Question: The picture shows the balloon popping problem. You need to pop all the balloons in a certain order. The reward for a popped balloon is the product of itself and the values on the left and right balloons. If there is no balloon on the left or right, multiply the value of the balloon on the left or right by 1. You need only find the total maximum reward. Give me the number.
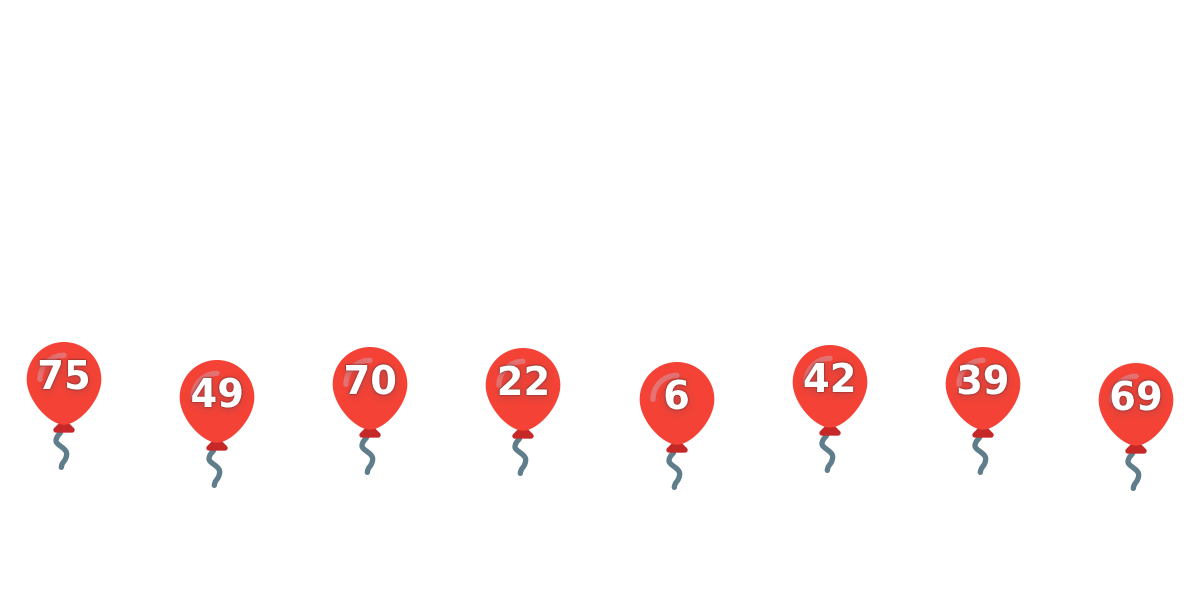
Answer: 1010856